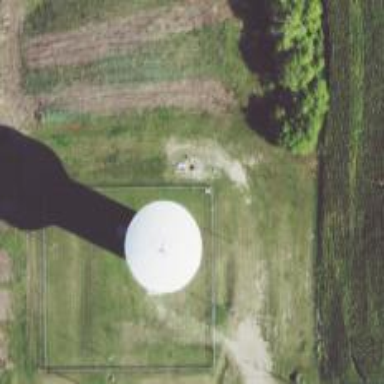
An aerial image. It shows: Water tower that is man-made.